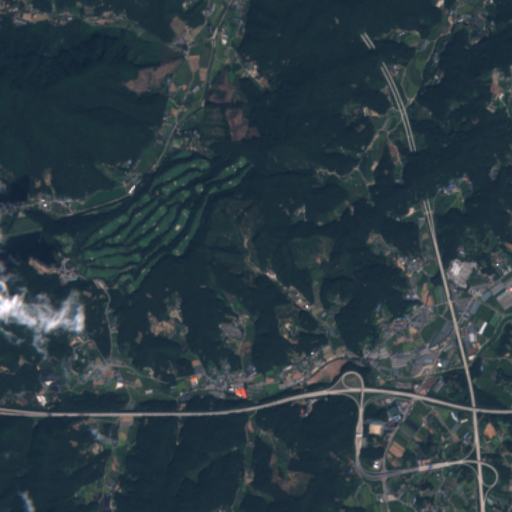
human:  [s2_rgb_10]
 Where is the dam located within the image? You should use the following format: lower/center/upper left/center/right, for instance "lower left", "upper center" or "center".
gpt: The dam is located in the center left of the image.
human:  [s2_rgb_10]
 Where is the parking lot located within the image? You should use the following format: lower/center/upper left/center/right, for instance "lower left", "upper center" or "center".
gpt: The parking lot is located in the upper center of the image.
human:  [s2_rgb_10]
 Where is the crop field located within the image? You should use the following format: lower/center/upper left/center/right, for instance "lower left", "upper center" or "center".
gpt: There is no crop field in the image.